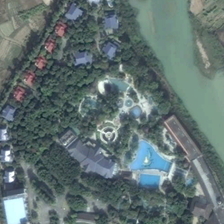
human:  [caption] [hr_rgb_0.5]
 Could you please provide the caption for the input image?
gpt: many green trees and some buildings with several swimming pools are near a river in a resort .

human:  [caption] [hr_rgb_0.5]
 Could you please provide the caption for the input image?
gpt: many green trees and some buildings with several swimming pools are near a river in a resort .

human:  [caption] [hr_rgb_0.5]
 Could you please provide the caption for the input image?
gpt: many green trees and some buildings with several swimming pools are near a river in a resort .

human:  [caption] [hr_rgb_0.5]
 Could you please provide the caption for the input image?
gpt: many green trees and some buildings with several swimming pools are near a river in a resort .

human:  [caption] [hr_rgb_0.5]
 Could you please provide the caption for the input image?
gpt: many green trees and some buildings with several swimming pools are near a river in a resort .